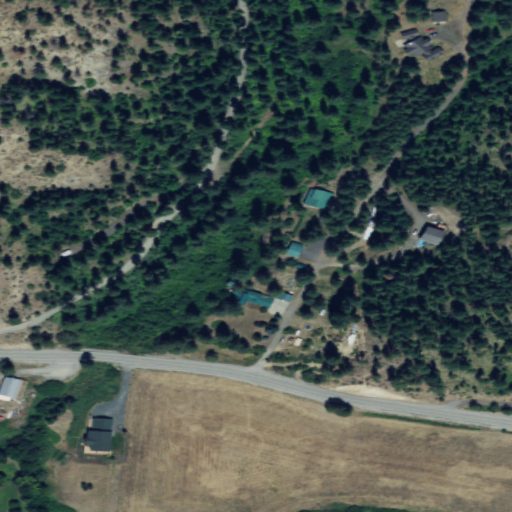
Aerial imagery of valley in Washington named Bjork Canyon containing grassland, open development, evergreen forest, woody wetlands, shrub, low intensity development, and medium intensity development